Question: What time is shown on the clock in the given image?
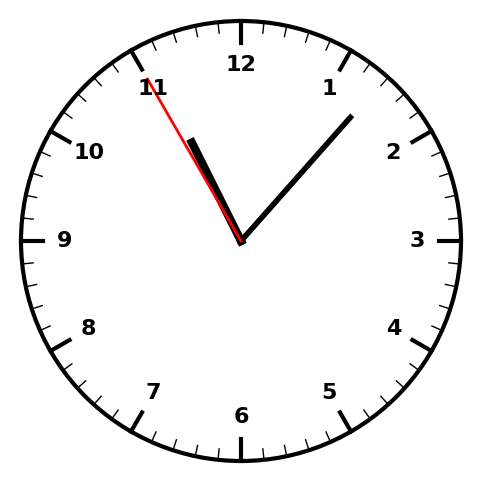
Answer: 11:06:55